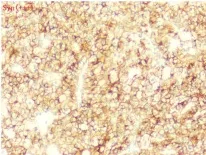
Surgery images and histopathological and immunohistochemical examinations. (F) Synx100.
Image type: pathology (immunostaining)